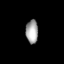
Tissue: lung
Cell type: Epithelial cells
Senescence score: 0.5587
Nuclear area (px): 279
Mean DAPI intensity: 165.803